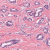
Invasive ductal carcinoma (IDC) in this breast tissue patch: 1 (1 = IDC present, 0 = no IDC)